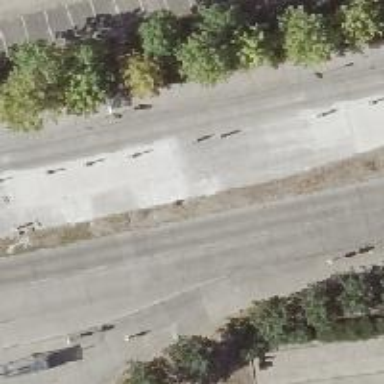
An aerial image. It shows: Secondary road with concrete sidewalk.